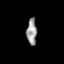
Tissue: prostate
Cell type: T cells
Senescence score: 0.6908
Nuclear area (px): 256
Mean DAPI intensity: 155.844